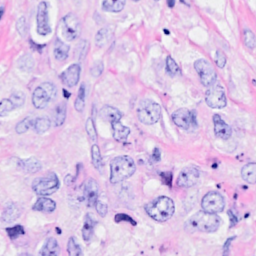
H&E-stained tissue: Breast